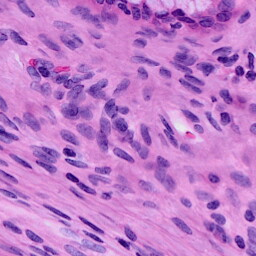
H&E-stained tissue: Cervix